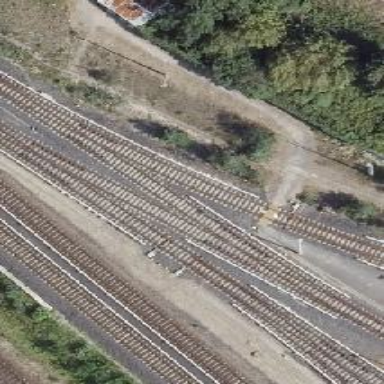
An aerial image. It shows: Yard used for service maintenance of electrified light rail railway.